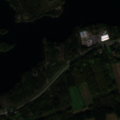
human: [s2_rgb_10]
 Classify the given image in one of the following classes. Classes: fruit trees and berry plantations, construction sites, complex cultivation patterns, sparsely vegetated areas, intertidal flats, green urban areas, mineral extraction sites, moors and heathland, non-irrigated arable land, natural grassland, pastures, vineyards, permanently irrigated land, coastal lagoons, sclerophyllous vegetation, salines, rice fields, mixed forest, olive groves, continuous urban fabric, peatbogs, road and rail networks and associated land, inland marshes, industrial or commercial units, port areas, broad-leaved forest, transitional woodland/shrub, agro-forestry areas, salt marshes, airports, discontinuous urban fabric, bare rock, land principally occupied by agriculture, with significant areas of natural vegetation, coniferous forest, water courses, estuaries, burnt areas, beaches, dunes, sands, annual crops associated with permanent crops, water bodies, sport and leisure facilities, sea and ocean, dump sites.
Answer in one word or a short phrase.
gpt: discontinuous urban fabric, broad-leaved forest, coniferous forest, mixed forest, water bodies